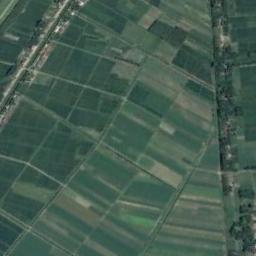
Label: rectangular_farmland